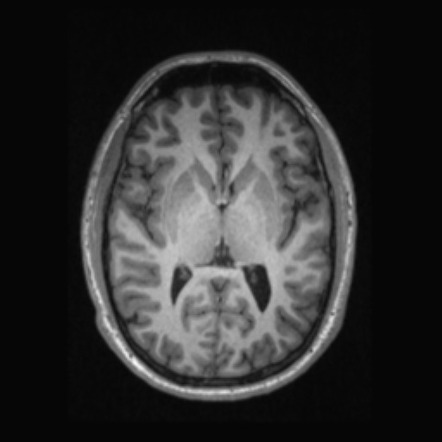
Label: notumor